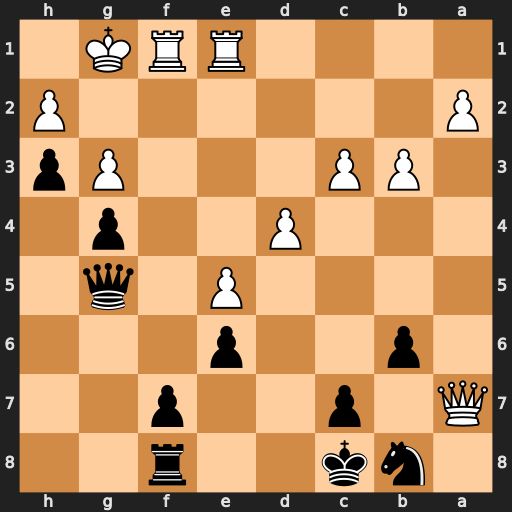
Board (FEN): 1nk2r2/Q1p2p2/1p2p3/4P1q1/3P2p1/1PP3Pp/P6P/4RRK1
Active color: b
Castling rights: -
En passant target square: -
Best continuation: Qd2 Qa8 c6 Re2 Qxe2